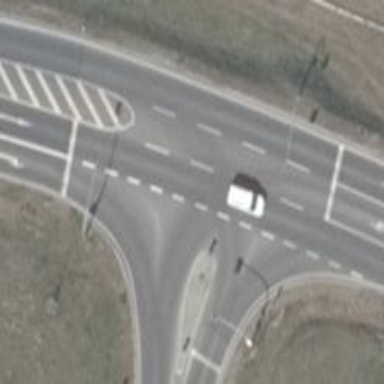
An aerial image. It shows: Asphalt motorway with primary highway classification.